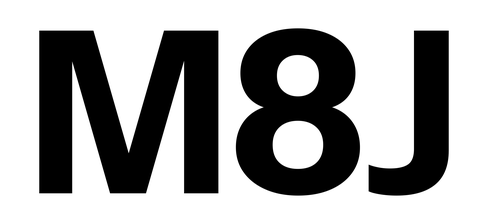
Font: InstrumentSans_Bold